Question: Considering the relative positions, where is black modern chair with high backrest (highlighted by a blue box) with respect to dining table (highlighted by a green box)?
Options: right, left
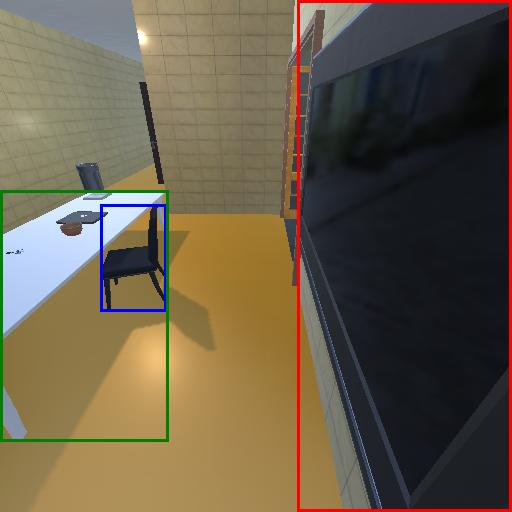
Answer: right